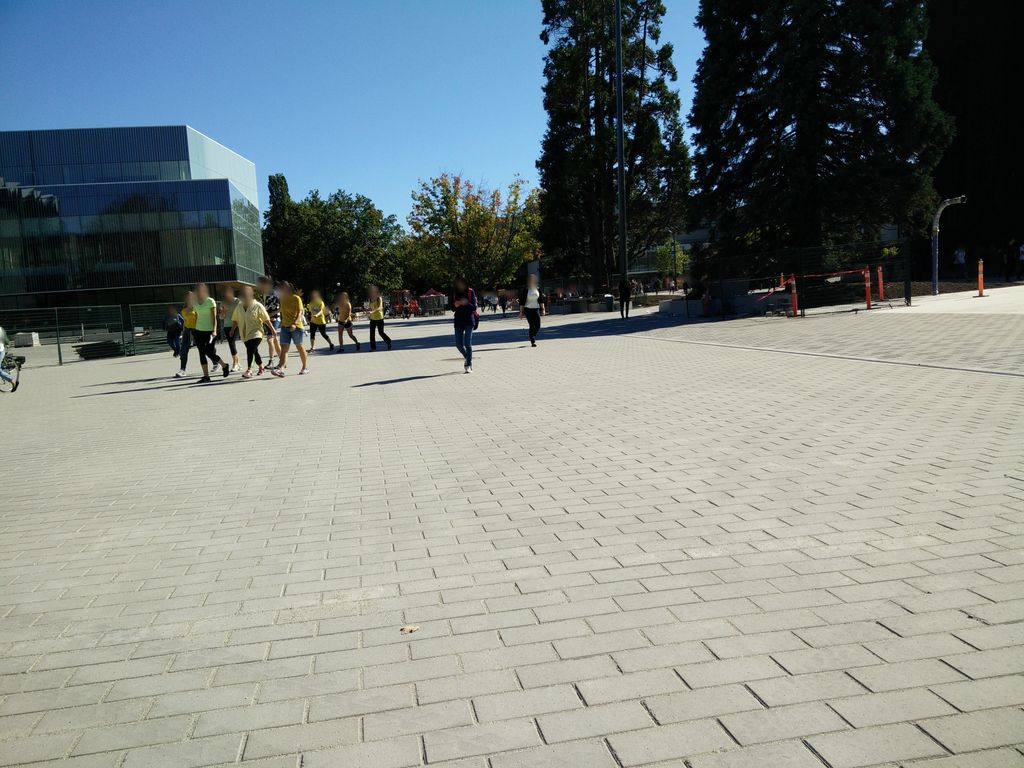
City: vancouver